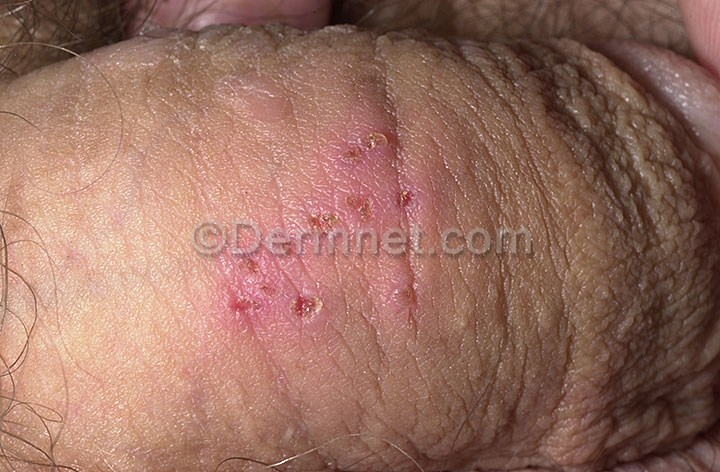
Disease: Herpes HPV and other STDs Photos